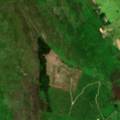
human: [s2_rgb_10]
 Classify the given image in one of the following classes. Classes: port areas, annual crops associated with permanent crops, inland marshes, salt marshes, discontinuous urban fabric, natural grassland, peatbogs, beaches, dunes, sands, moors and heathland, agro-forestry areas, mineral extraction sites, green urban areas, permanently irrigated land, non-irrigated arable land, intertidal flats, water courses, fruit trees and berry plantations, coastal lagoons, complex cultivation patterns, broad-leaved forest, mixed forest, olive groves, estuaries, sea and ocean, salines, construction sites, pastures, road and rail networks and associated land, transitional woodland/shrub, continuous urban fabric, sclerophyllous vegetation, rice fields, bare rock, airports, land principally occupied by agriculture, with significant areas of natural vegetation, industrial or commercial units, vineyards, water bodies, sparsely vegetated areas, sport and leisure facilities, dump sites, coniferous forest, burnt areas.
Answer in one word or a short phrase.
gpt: pastures, moors and heathland, transitional woodland/shrub, peatbogs